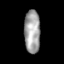
Tissue: skin
Cell type: Fibroblasts
Senescence score: 0.7187
Nuclear area (px): 673
Mean DAPI intensity: 161.877